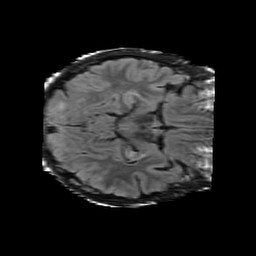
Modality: FLAIR
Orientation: axial
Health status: ill
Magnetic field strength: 3 T